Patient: sex M, age 48
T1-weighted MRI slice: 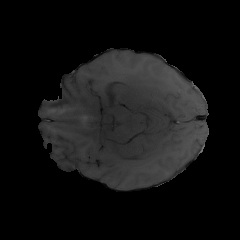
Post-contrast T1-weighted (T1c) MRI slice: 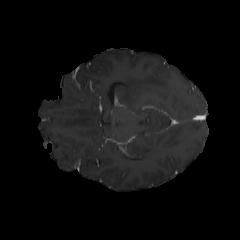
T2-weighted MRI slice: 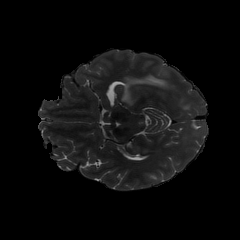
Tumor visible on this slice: yes
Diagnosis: Glioblastoma, IDH-wildtype
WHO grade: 4